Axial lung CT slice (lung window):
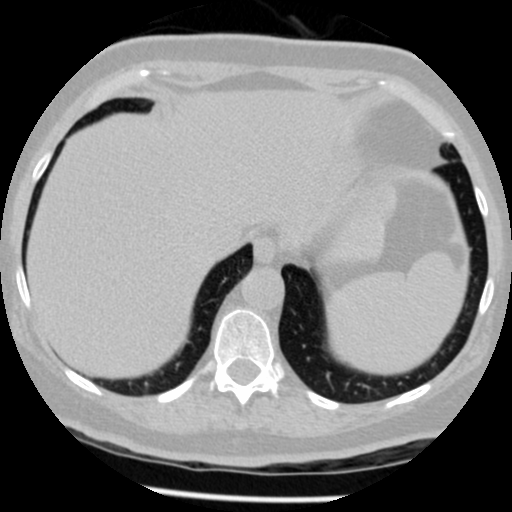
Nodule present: yes
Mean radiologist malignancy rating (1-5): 1